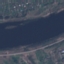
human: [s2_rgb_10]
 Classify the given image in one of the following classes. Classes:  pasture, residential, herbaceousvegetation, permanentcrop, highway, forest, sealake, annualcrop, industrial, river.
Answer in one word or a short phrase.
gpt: River